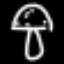
Label: mushroom